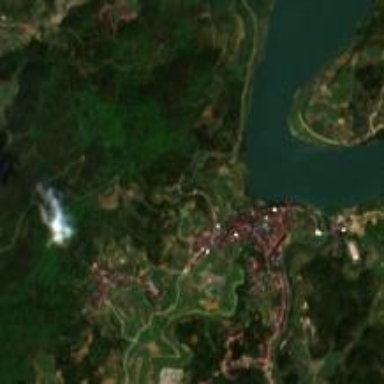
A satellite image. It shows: Ethnic township within town.